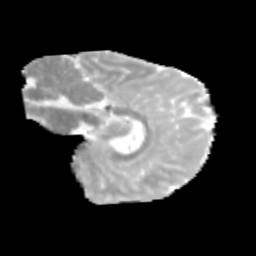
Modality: MD
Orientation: sagittal
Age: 12
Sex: male
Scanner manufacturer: siemens
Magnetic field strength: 3 T
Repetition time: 3.8 s
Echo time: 0.07 s